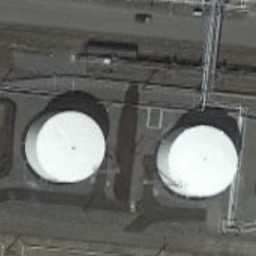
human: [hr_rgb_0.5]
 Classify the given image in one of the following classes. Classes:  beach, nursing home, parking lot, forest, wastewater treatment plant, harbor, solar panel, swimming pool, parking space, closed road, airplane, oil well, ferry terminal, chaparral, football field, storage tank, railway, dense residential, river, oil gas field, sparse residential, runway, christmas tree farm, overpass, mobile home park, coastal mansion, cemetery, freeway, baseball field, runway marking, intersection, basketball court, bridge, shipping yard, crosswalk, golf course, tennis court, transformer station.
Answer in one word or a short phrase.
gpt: storage tank